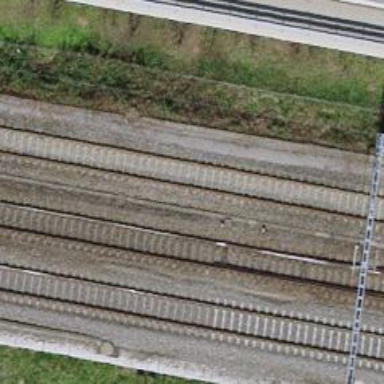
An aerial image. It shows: Railway switch.